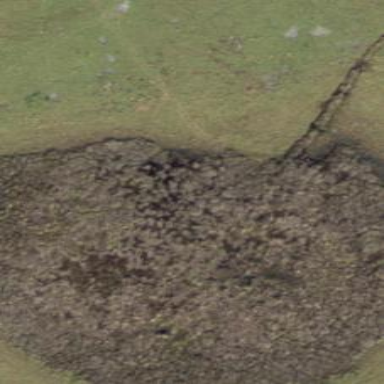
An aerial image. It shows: Marshy wetland area.